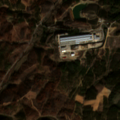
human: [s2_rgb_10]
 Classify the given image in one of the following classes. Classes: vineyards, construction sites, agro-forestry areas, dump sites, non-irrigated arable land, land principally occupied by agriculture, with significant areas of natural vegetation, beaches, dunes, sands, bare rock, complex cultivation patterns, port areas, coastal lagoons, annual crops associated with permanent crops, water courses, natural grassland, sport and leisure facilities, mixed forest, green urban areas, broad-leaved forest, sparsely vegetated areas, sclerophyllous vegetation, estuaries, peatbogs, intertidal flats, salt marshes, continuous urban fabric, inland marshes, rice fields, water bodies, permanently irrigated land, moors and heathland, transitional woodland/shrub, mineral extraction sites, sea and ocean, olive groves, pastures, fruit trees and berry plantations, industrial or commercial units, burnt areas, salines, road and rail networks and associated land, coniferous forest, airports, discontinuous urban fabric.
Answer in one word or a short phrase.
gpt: industrial or commercial units, land principally occupied by agriculture, with significant areas of natural vegetation, coniferous forest, mixed forest, transitional woodland/shrub